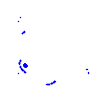
Particle: kaon